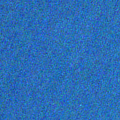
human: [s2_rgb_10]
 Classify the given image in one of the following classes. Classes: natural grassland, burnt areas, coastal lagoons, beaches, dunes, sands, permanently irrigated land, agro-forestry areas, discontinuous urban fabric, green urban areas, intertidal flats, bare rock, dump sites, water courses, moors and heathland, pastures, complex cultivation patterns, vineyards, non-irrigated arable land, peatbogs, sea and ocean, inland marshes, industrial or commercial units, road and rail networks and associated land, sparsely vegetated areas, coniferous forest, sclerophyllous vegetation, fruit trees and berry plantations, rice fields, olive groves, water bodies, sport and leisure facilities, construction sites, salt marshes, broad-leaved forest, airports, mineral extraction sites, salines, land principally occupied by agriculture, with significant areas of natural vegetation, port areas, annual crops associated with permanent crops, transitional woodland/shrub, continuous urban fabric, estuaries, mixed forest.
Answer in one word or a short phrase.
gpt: sea and ocean